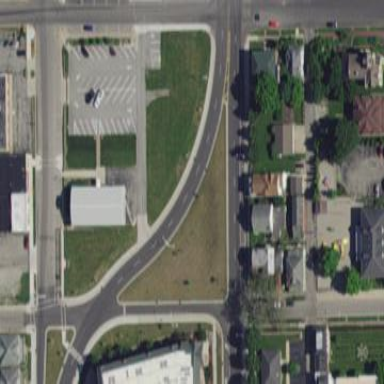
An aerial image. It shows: Grassy traffic calming island.